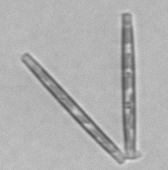
Label: Thalassionema